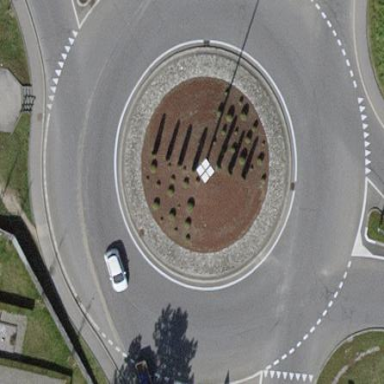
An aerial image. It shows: Primary highway with asphalt surface leading to roundabout.